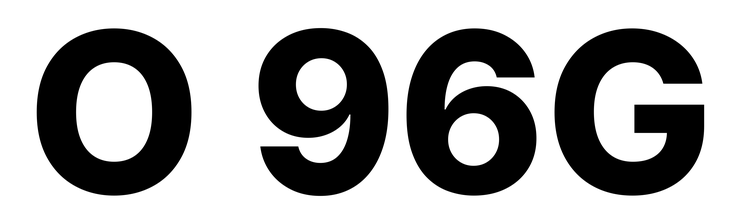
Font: Inter_ExtraBold